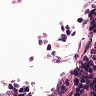
Metastatic tissue present: no